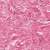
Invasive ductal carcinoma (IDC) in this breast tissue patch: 0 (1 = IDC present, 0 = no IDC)